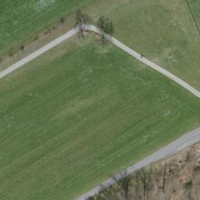
EUNIS habitat code: 25
Species observed at this site:
Lamium galeobdolon